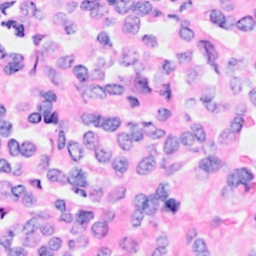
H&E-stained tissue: Breast